Interaction volume radius: 10 \u00c5
Interaction volume height: 20 \u00c5
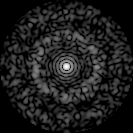
Disorder parameter: 0.841